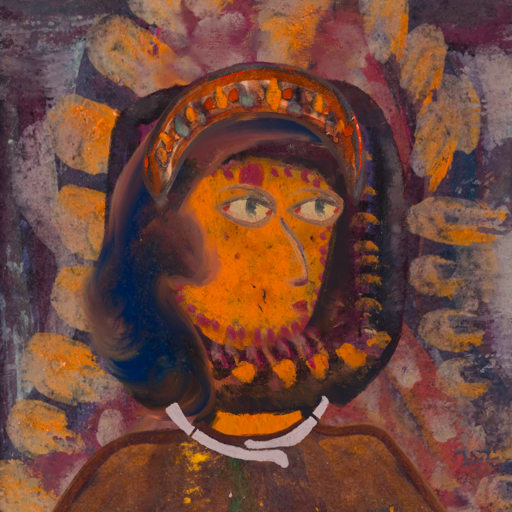
Background: Doll, Head And Neck Side: Doll_w_Hair, Face Side: GypsyMother, Bust: Comrade, Hair Side: Mother_And_Son_Son, Head Accessory: Hypocrite, Second Necklace: Blank, Necklace: Hypocrite_2, Baby: Blank